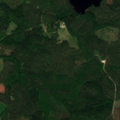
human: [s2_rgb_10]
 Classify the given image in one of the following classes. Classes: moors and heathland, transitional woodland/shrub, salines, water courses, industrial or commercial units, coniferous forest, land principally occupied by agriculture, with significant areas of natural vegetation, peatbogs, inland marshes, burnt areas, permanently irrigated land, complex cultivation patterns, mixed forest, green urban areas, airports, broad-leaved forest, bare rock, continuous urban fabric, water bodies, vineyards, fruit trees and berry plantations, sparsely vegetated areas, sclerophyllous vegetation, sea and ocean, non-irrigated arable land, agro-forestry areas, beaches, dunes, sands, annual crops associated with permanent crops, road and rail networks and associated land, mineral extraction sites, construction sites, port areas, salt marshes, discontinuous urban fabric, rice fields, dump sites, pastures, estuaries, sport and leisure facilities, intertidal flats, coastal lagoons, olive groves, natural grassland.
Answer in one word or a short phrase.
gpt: coniferous forest, mixed forest, water bodies